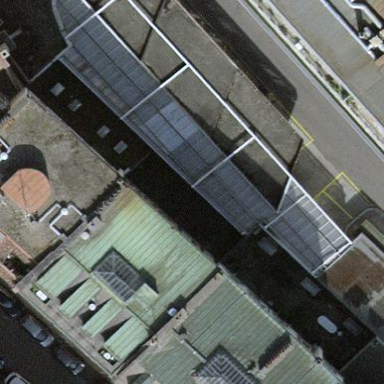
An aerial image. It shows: View of roof of building.